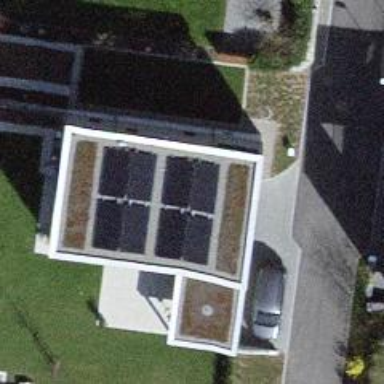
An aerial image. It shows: Solar power generator.